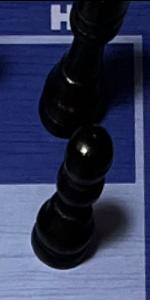
Label: Pawn_Black